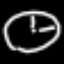
Label: clock